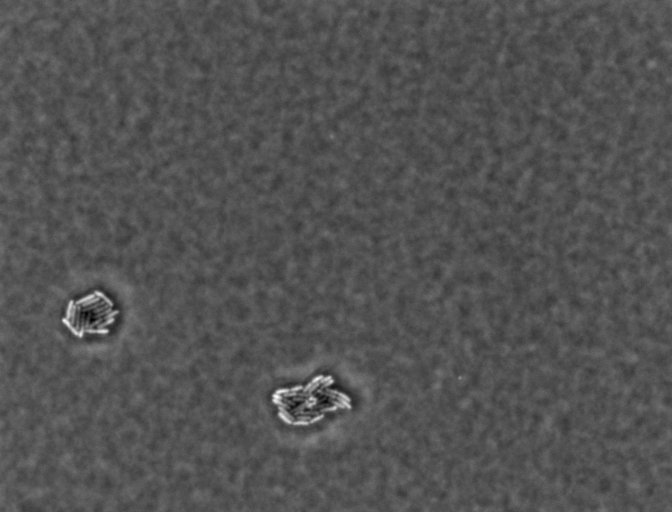
Salmonella enterica Typhimurium